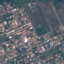
Land use / land cover class: Residential